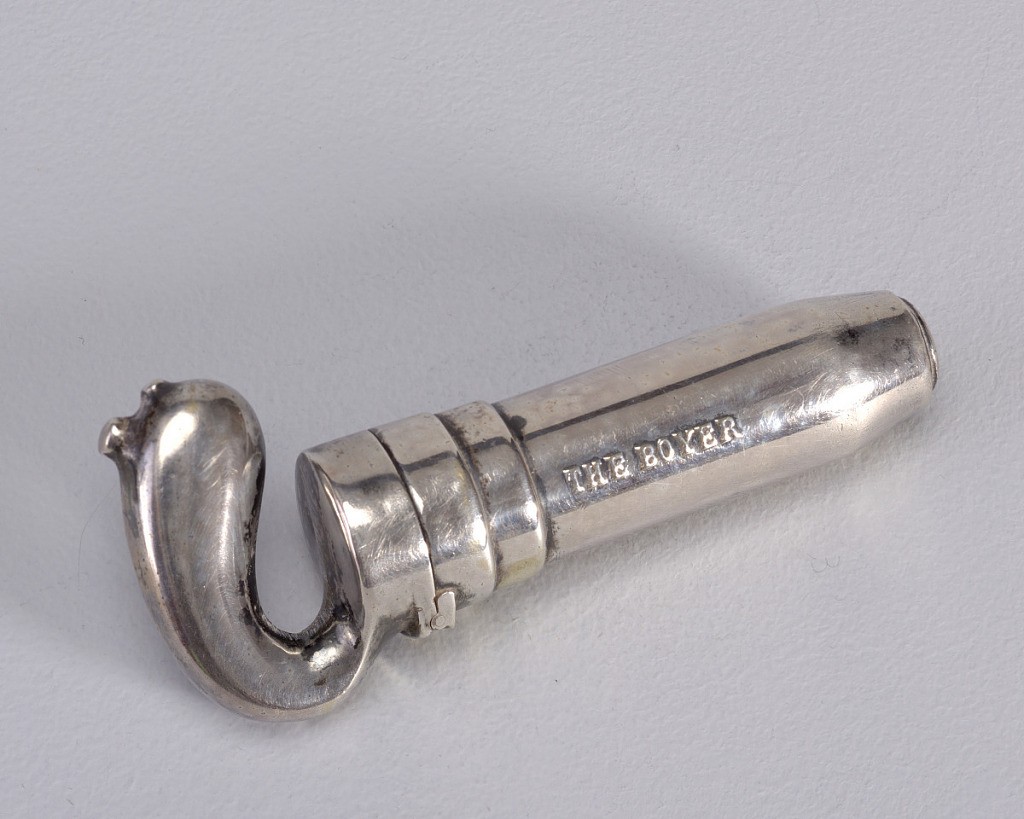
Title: Pump, inscribed "The Boyer. Chicago Pneumatic Tool Co."
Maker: Barstow & Williams
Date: ca. 1890
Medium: Silver
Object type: Matchsafe
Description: In the shape of a cylindrical pump, inscribed "The Boyer" on one side, "Chicago Pneumatic Tool Co., Chicago, Ill." inscribed on the opposite side. Upper part or handle opens as lid, hinged on back. Small striker on bottom tip.